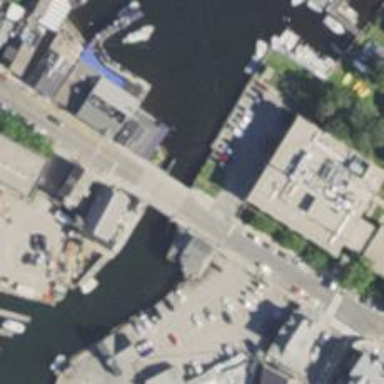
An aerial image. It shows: Bascule bridge for pedestrians.